九年级 · 度量几何学
如图, $A B$ 为 $\odot O$ 的直径, 点 $C$ 是 $\odot O$ 上的一点, $\angle A B C=70^{\circ}$, 则 $\angle B A C=(\quad)$

  （第 2 题）

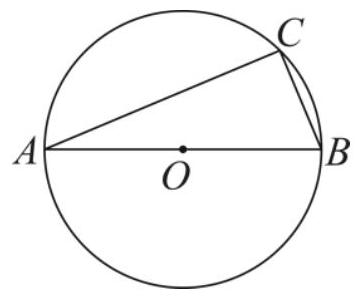
A. $50^{\circ}$
  B. $40^{\circ}$
  C. $30^{\circ}$
  D. $20^{\circ}$

答案: D
解析: 根据圆的性质, $A B$ 为 $\odot O$ 的直径, 点 $C$ 是 $\odot O$ 上的一点, 则 $\angle A C B=90^{\circ}$, 在 $\triangle A C B$中, 运用内角和定理, 结合 $\angle A B C=70^{\circ}$, 可得 $\angle B A C=180^{\circ}-(\angle A C B+\angle A B C)=20^{\circ}$.

【详解】解: $\because A B$ 为 $\odot O$ 的直径, 点 $C$ 是 $\odot O$ 上的一点,

$\therefore \angle A C B=90^{\circ}$,

$\because \angle A B C=70^{\circ}$,

$\therefore \angle B A C=180^{\circ}-(\angle A C B+\angle A B C)=180^{\circ}-90^{\circ}-70^{\circ}=20^{\circ}$.

故选: D.

【点睛】本题考查了在圆中, 直径所对的圆周角为直角, 灵活运用该知识点是解题的关键.